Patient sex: M
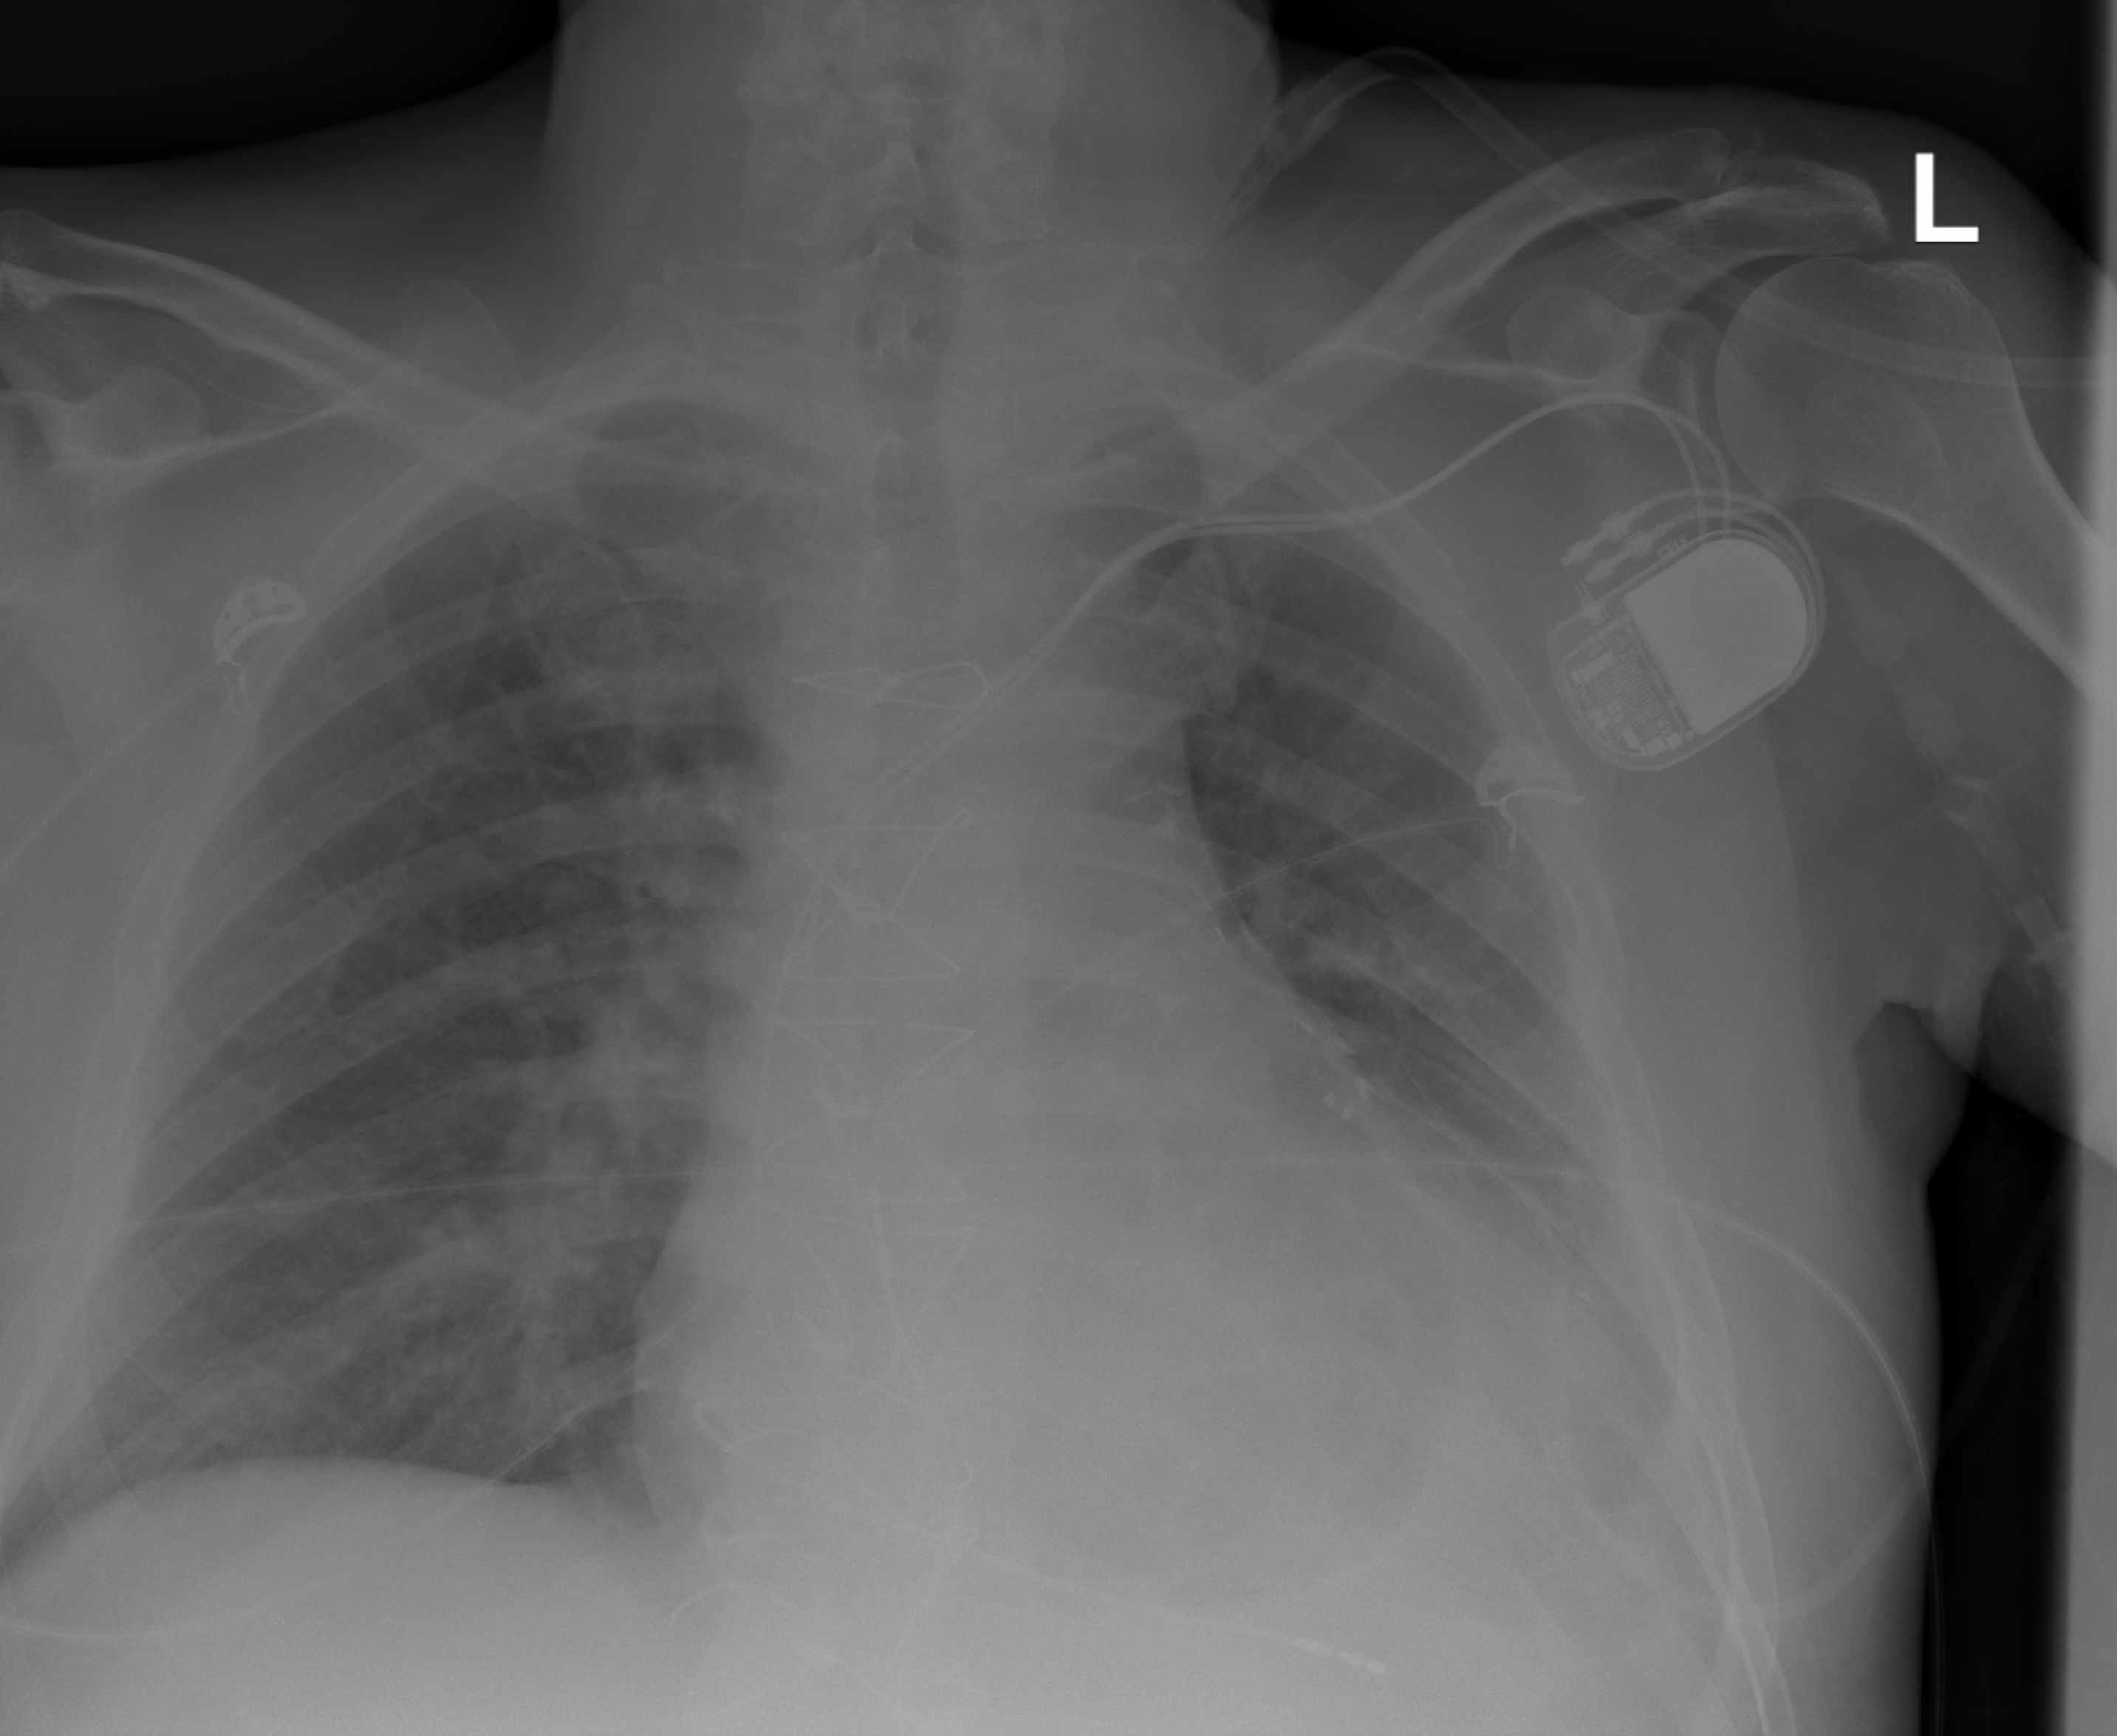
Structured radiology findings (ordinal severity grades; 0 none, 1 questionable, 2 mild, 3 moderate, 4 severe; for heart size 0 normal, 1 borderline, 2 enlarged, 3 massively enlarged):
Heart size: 2
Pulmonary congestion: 2
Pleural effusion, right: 0
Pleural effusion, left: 2
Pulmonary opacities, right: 2
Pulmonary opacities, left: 0
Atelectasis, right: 2
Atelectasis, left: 2